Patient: sex M, age 66
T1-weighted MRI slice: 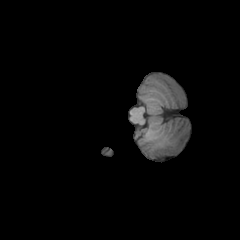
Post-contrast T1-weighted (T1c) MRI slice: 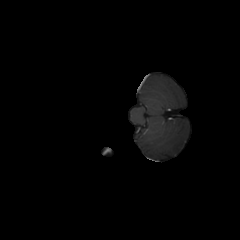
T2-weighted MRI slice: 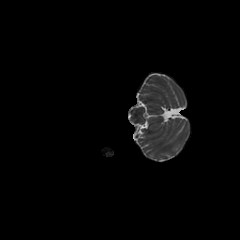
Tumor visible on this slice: no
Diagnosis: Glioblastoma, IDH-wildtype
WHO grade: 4